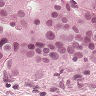
Metastatic tissue present: yes